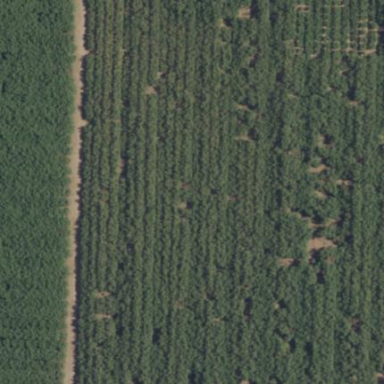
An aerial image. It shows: Orchard filled with almond trees.